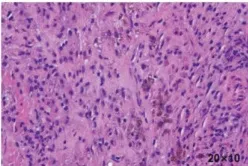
(B) Histopathology of the cervical lymph node resection specimen showing a malignant melanoma.
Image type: pathology (h&e)